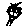
Label: zigzag